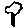
Label: tree